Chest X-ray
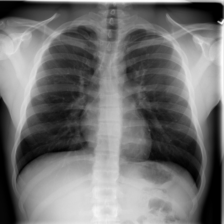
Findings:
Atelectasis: negative
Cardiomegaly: negative
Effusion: negative
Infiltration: positive
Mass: negative
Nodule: negative
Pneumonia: negative
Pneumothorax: negative
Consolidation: negative
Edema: negative
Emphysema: negative
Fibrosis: negative
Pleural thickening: negative
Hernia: negative